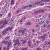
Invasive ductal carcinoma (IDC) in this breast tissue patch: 0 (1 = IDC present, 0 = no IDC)